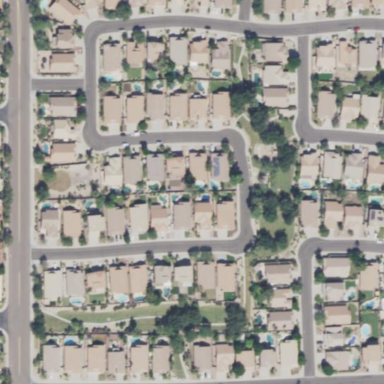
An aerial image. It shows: Residential area composed of single-family homes.